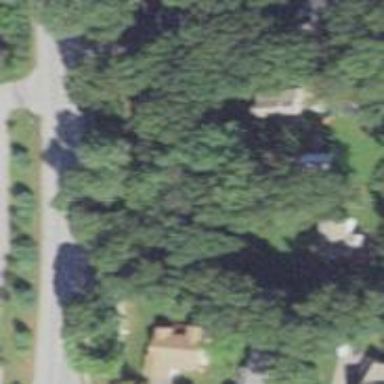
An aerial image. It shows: Residential driveway designated as service road.